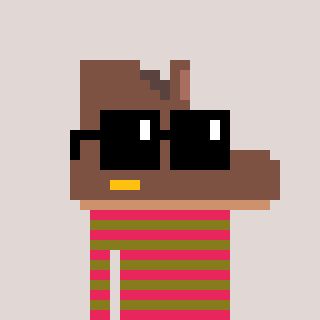
a pixel art character with square black sunglasses, a boot-shaped head and a gunk-colored body on a warm background